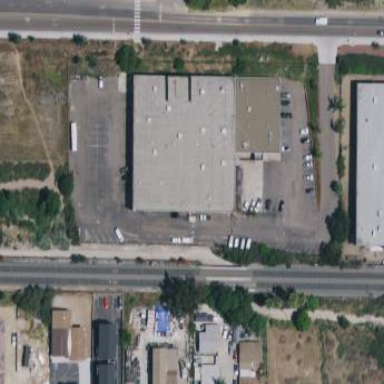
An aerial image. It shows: Industrial building.